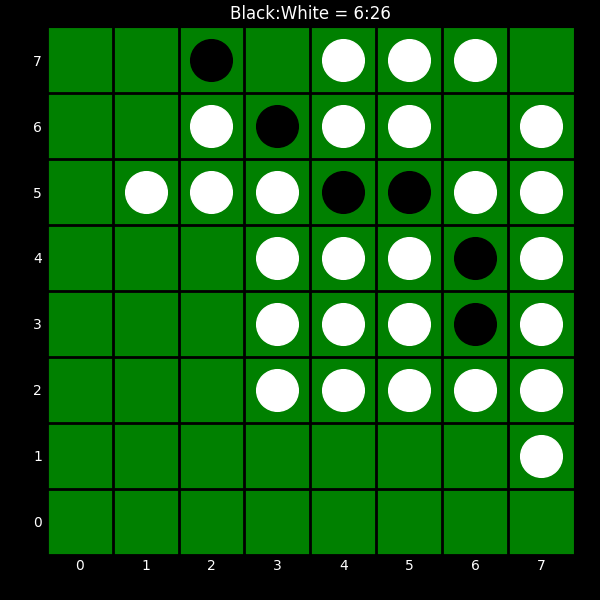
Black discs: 6
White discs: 26